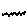
Label: zigzag